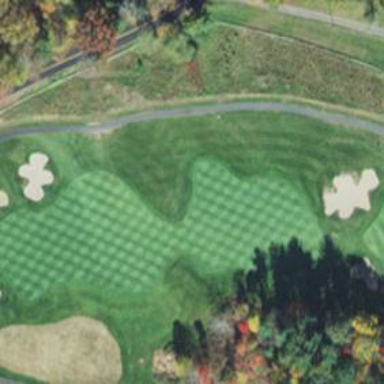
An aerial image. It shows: Grassy area designated as golf fairway.